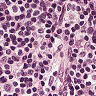
Metastatic tissue present: yes